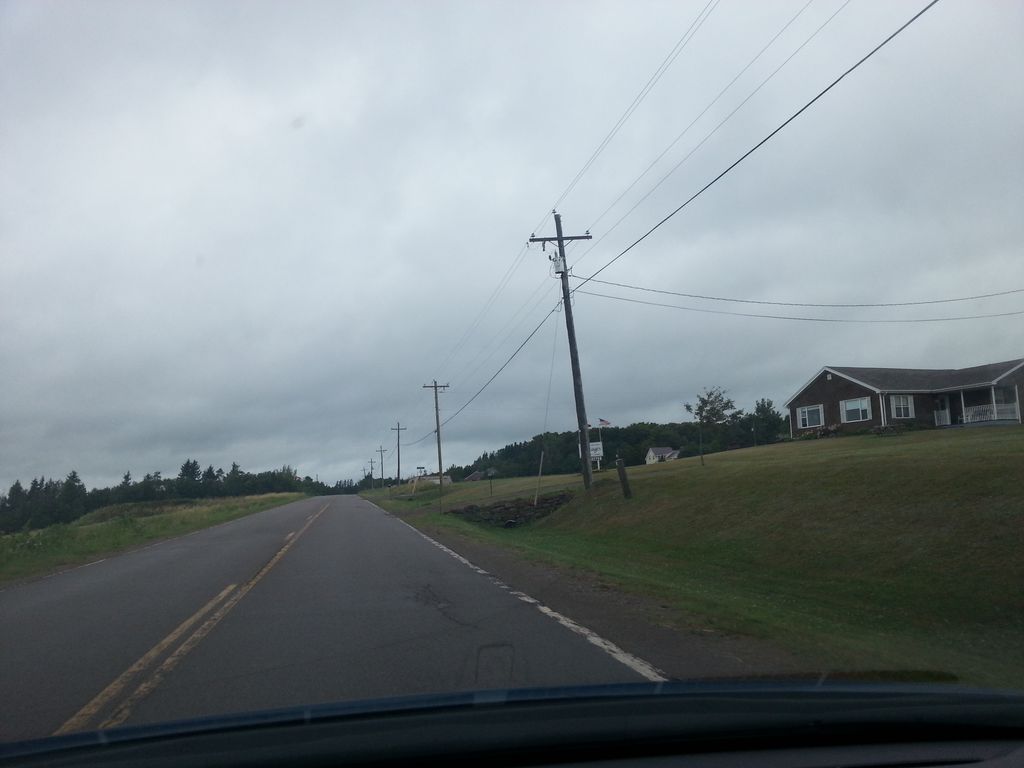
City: charlottetown